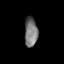
Tissue: prostate
Cell type: NK cells
Senescence score: 0.3208
Nuclear area (px): 376
Mean DAPI intensity: 118.287